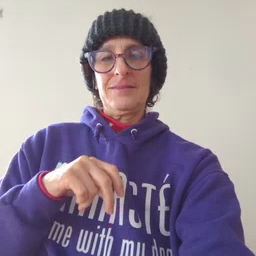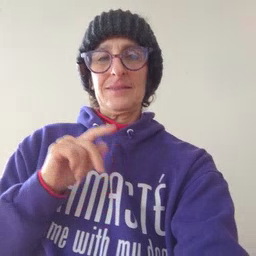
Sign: TV